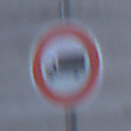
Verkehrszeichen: VerbotFuerKraftfahrzeugeUeberDreiKommaFuenfTonnen
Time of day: SunriseSunset
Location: Outdoor (Urban)
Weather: Clear
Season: NotSpecified
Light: Natural